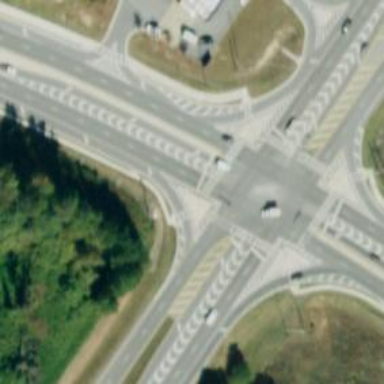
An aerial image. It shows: Marked road crossing.